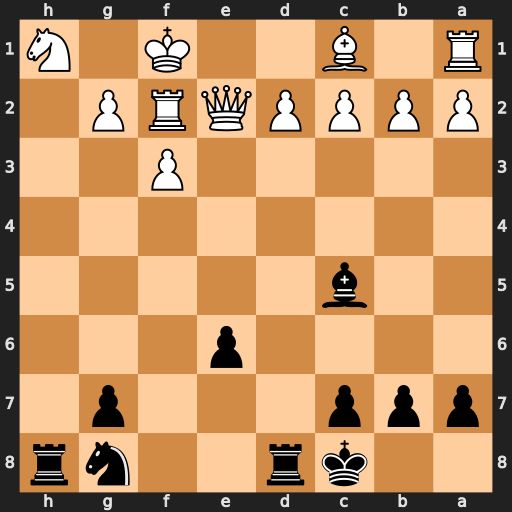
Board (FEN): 2kr2nr/ppp3p1/4p3/2b5/8/5P2/PPPPQRP1/R1B2K1N
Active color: b
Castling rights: -
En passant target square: -
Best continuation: Rxh1#